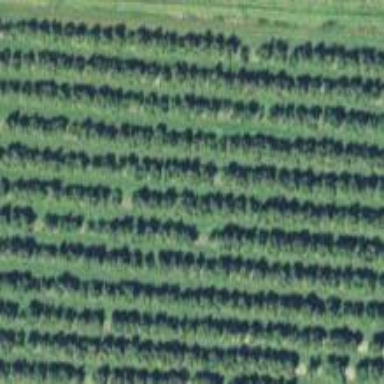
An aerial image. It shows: Orchard.